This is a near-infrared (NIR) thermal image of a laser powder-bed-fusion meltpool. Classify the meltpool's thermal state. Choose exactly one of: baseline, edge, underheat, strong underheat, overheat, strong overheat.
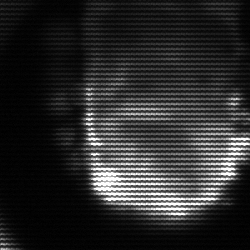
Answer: baseline